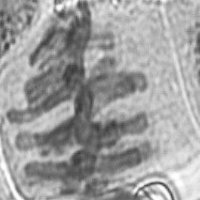
Label: metaphase